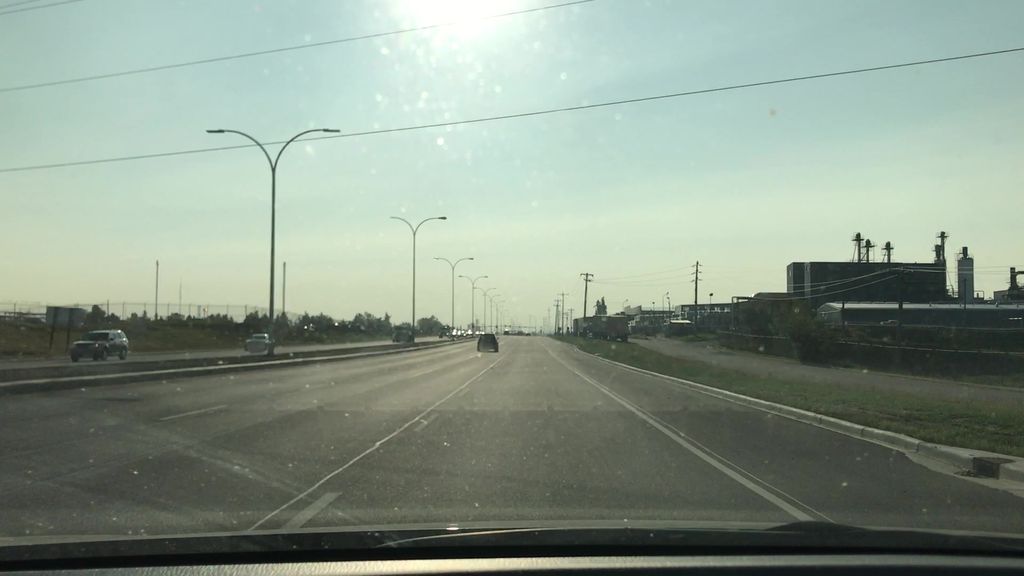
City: edmonton